【题型】选择题　【知识点】平面几何　【难度】easy
如图，点$P$是航拍飞机在某一高度时的位置，$BH$是地平线，$PH \perp BH$，$PC \parallel BH$，$AB$是某大型建筑物的斜面。从点$P$观测点$B$的偏角是（\quad）

\vspace{1em}

\ \ A. $\angle HPB$ \quad\quad B. $\angle CPB$ \quad\quad C. $\angle APB$ \quad\quad D. $\angle PBA$
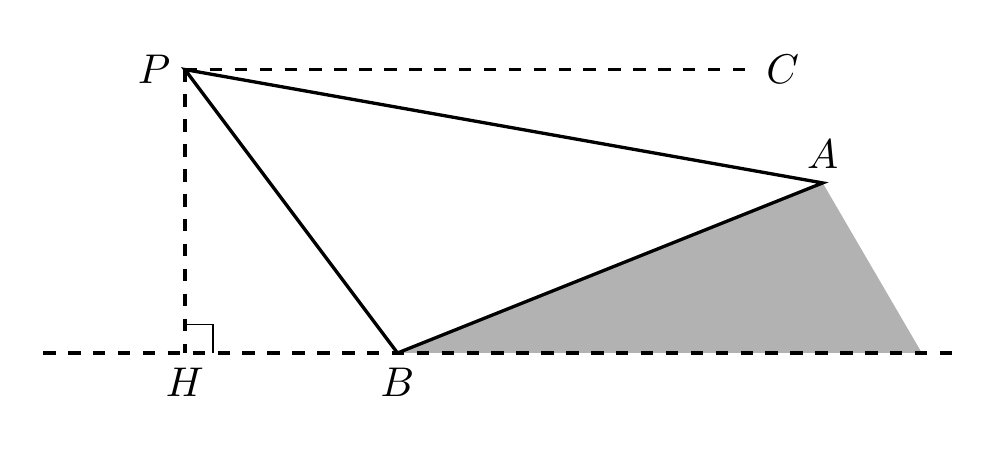
【解答】
【答案】B

【分析】本题考查了解直角三角形的应用的仰角俯角问题，熟练掌握俯角的定义是解题的关键。根据俯角的定义即可得到结论。

【详解】$\because PC \parallel BH$，$BH$是地平线，
$\therefore$ 从点$P$观测点$B$的俯角是$\angle CPB$，

故选：B